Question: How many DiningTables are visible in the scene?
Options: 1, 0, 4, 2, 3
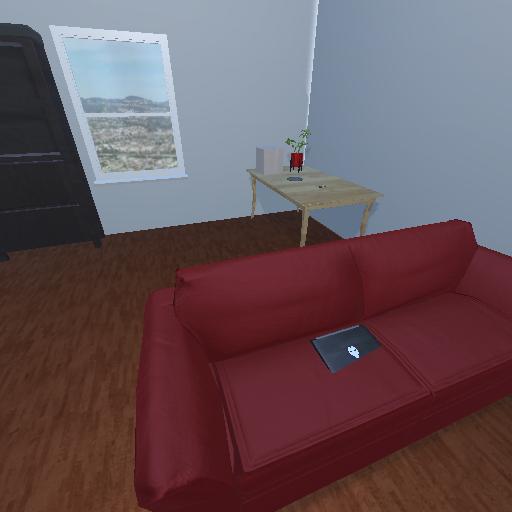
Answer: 1